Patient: sex M, age 52
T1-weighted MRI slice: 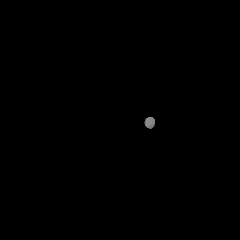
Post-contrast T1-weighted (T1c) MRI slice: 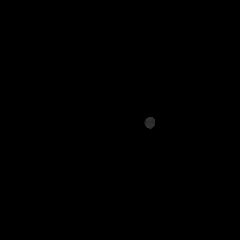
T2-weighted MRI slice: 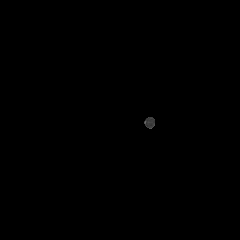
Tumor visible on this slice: no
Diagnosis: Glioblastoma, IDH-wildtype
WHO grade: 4